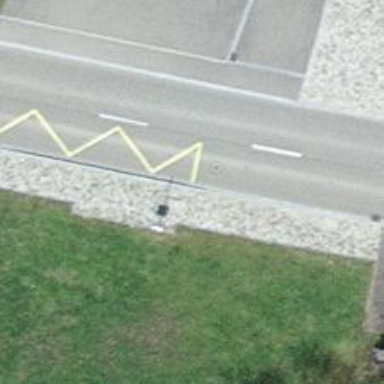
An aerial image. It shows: Platform for public transport. The platform is located by the road.